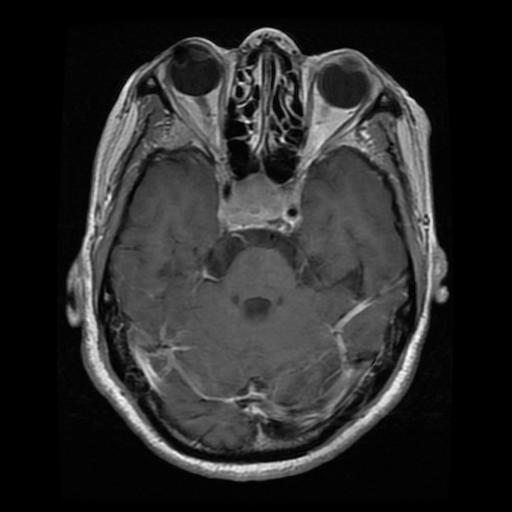
Label: pituitary